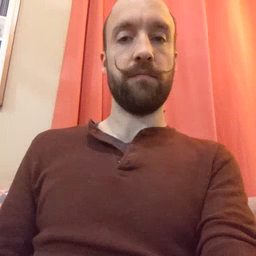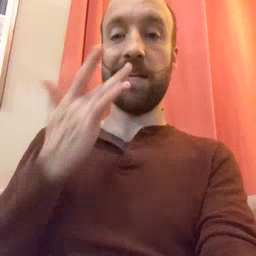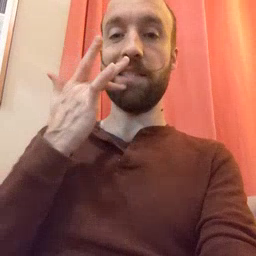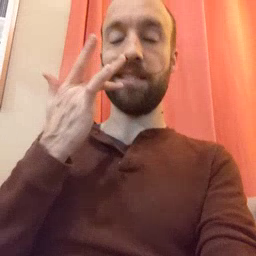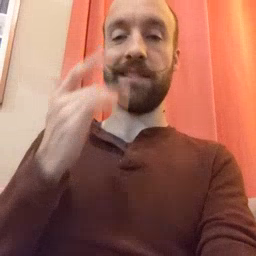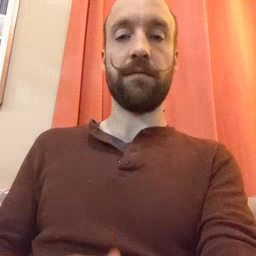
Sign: taste